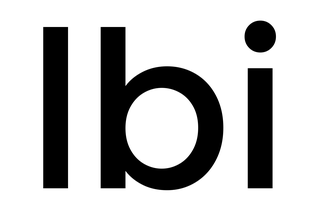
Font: Poppins-Medium